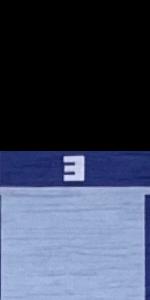
Label: Empty